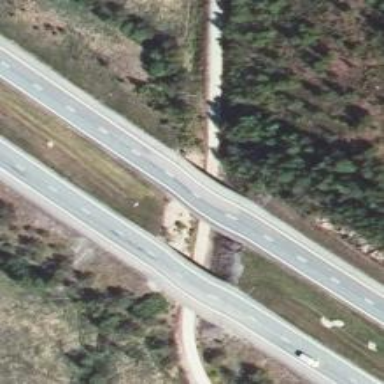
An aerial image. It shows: Motorway bridge.